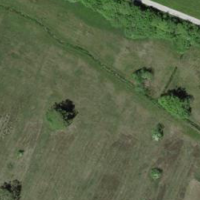
EUNIS habitat code: 16
Species observed at this site:
Succinea putris